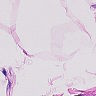
Metastatic tissue present: no